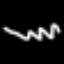
Label: squiggle